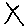
Label: line